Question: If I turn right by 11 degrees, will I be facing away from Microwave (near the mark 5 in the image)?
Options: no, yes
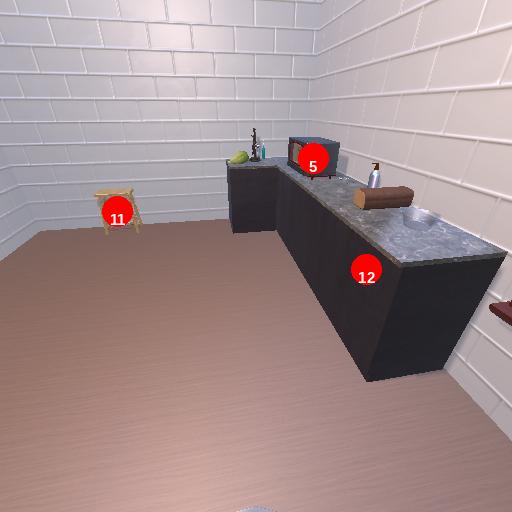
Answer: no